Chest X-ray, PA view. Patient: 20 years old, sex M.
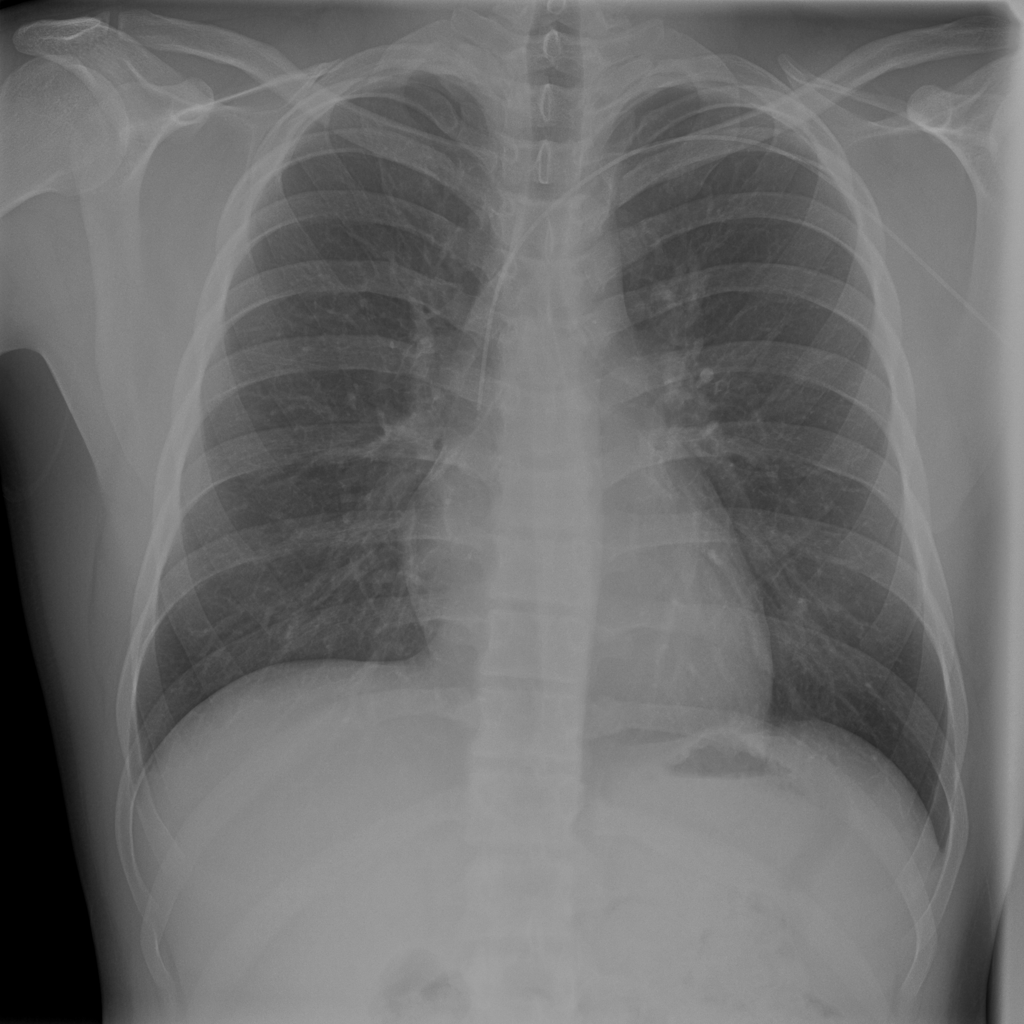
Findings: Infiltration